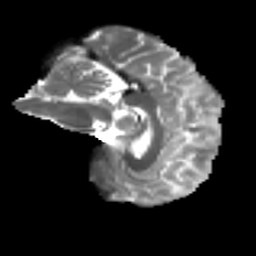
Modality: T2w
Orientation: sagittal
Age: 36
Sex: female
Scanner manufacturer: ge
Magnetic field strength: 3 T
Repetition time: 7.8 s
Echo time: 0.0606 s